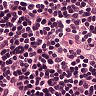
Metastatic tissue present: no